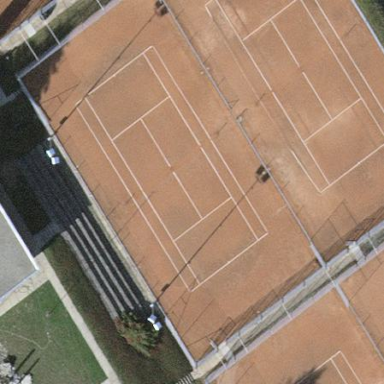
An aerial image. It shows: Tennis court with sandy surface located in pitch designated for leisure land.